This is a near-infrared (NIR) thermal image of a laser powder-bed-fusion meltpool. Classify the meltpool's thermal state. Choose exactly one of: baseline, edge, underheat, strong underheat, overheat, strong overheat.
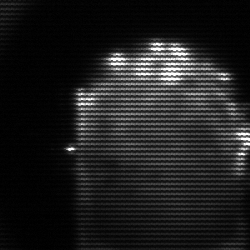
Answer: baseline